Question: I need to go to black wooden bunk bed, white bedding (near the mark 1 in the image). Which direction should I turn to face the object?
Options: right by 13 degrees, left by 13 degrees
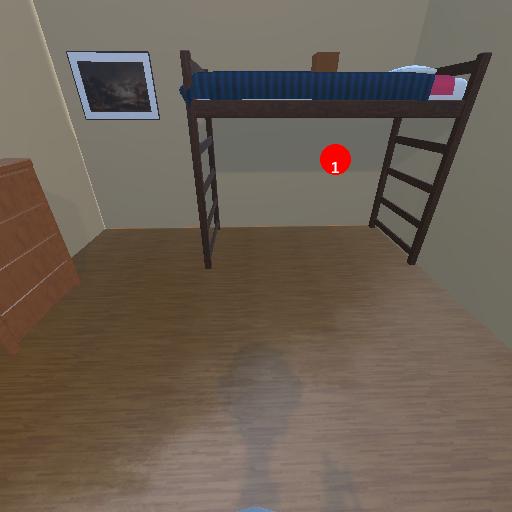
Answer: right by 13 degrees